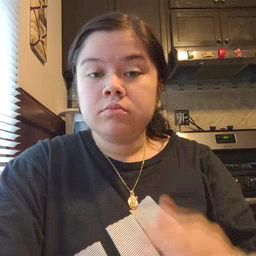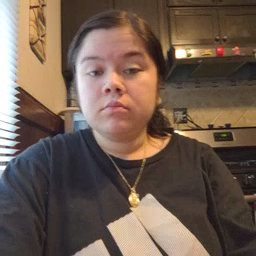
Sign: mom